Question: Given the following classes:
'''
class Candidate
has_many :applications
has_many :companies, :through => :job_offers
end
class JobOffer
belongs_to :company
end
class Application
belongs_to :candidate
belongs_to :job_offer
end
'''

How can I validate the previous statement (in the image) on Rails?
Adding the following validation on Application won't work when updating:
'''
def validate_uniqueness_of_candidate_within_company
errors.add(:job_offer_id, "...") if candidate.companies.include?(company)
end
'''
Cause when trying to change the application to a different JobOffer of the same company candidate.companies will return that company.
I also tried doing something like this on Application:
'''
validates_uniqueness_of :user_id, :scope => {:job_offer => :company_id}
'''
But it didn't work either.
Any ideas to solve this without having to use 10 lines of crappy code?
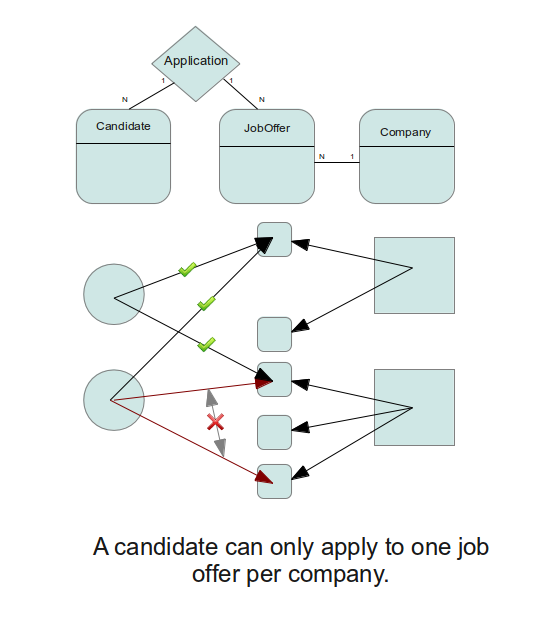
Answer: There are likely many acceptable approaches to solve your issue but I think the bottom line is that you're trying to enforce a uniqueness constraint on the table that doesn't (directly) have all the attributes (both 'company' AND 'user'). I'd de-normalize the 'company' info into the application table ('user_id', 'job_offer_id', 'company_id') and always set it in a 'before_save' callback to match the 'job_offer''s 'company'. Then you should be able to use the scoped uniqueness validation:
'''
class JobApplication < ActiveRecord::Base
belongs_to :user
belongs_to :job_offer
belongs_to :hiring_company, :class_name=>"Company", :foreign_key=>"company_id"
before_save :set_hiring_company
def set_hiring_company
self.hiring_company = job_offer.hiring_company
end
validates_uniqueness_of :user_id, :scope => :company_id
end
'''